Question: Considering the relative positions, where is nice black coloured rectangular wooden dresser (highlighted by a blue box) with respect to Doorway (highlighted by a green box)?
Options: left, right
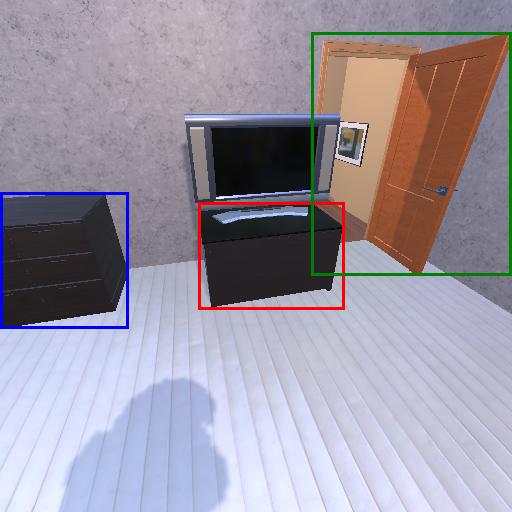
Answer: left